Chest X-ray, PA view. Patient: 41 years old, sex M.
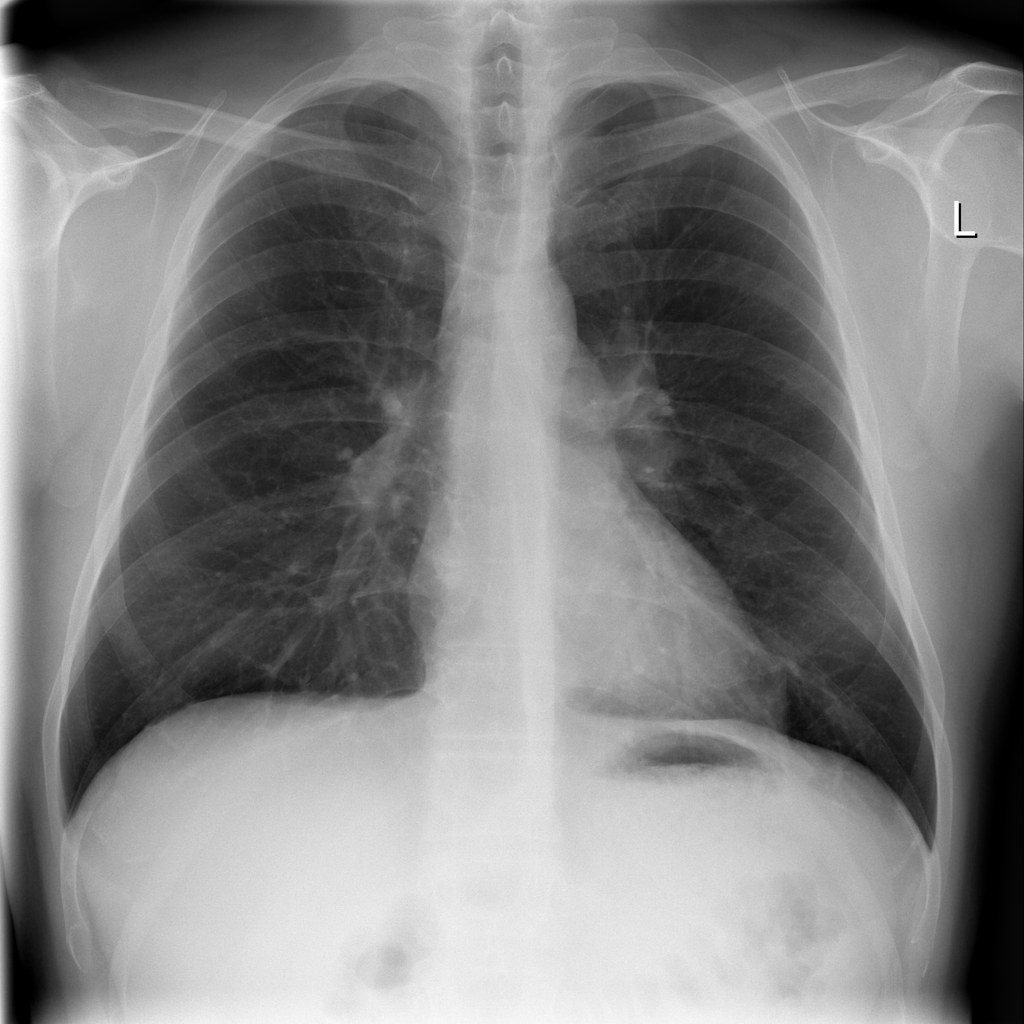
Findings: No Finding